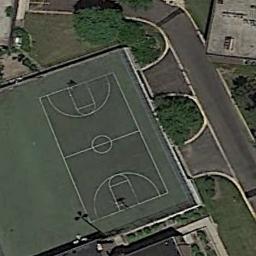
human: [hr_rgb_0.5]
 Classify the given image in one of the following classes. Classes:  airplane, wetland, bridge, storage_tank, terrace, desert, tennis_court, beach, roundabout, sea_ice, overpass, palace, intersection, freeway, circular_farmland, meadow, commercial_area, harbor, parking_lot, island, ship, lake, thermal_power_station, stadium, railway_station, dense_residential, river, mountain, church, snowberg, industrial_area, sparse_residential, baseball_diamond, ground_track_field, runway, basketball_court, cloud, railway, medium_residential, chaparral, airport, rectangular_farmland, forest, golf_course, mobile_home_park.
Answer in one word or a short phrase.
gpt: basketball_court